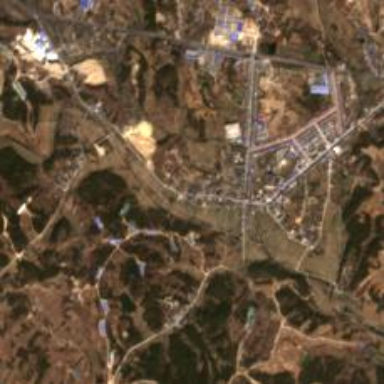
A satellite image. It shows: Township within town.